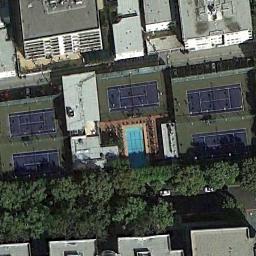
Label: tennis_court